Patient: sex F, age 35
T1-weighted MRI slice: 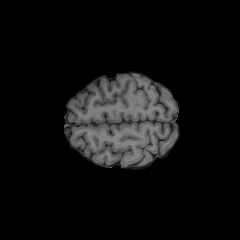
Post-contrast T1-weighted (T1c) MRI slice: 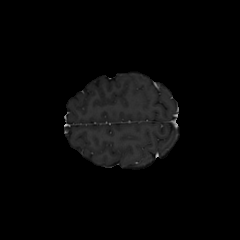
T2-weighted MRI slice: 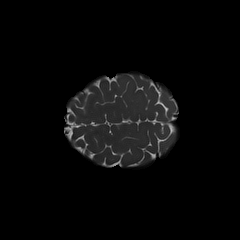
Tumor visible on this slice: no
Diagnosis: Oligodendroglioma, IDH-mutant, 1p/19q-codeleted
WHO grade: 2